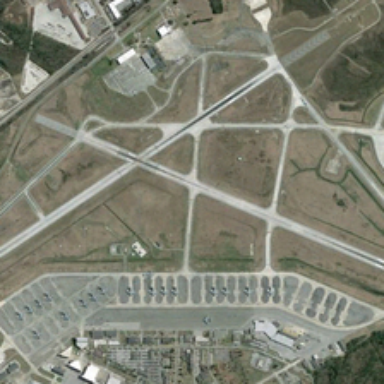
Many planes are parked between several buildings and many runways .